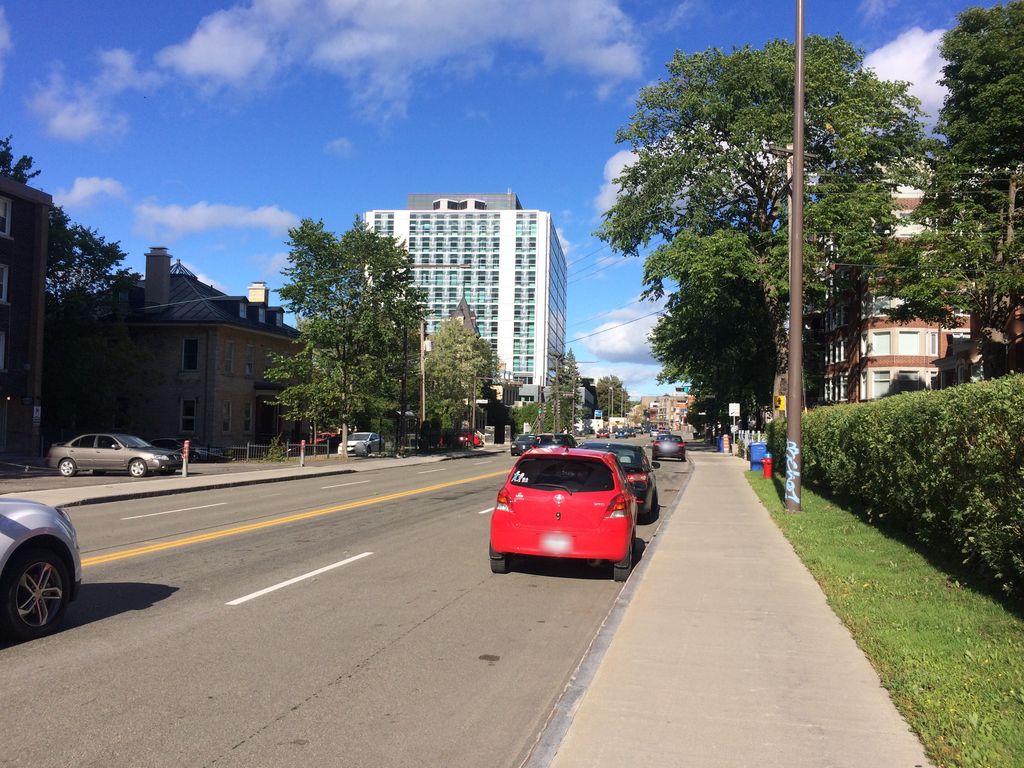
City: quebec_city